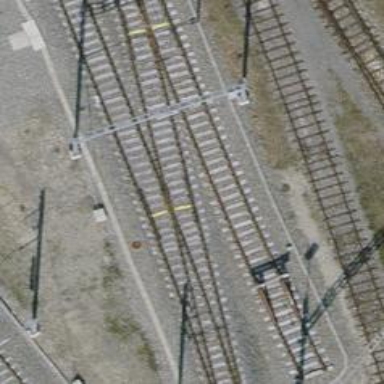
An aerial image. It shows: Single-track electrified railway service yard with contact line for trains.